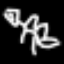
Label: frog